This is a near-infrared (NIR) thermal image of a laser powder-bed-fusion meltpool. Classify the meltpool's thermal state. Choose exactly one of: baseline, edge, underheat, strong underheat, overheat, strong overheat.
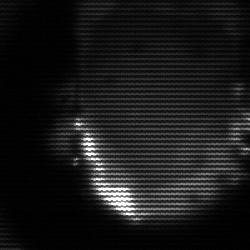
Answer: baseline